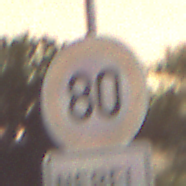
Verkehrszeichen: Geschwindigkeit80
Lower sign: HinweiseAufGefahrenDurchVerbaleAngabe10
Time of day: Night
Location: Outdoor (Suburban)
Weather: Clear
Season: NotSpecified
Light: Artificial